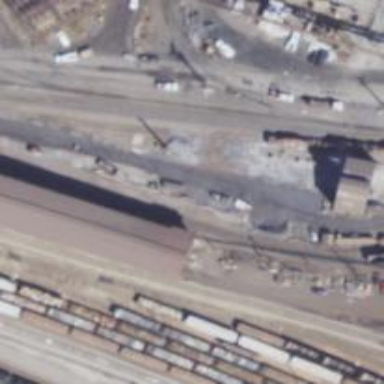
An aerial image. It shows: Railway siding with rails.